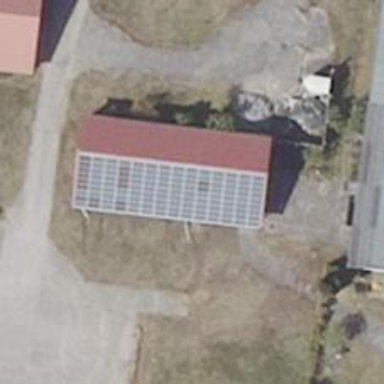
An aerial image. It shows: Small solar photovoltaic panel used as generator to produce electricity.